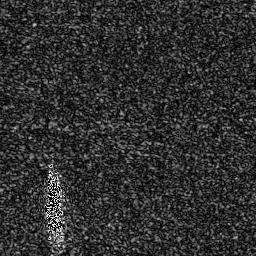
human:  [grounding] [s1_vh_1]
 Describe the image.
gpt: In the satellite image, there is  <ref>1 large ship </ref> <box>[[16, 67, 25, 96, 0]]</box> located at bottom left.